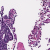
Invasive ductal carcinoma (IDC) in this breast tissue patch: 1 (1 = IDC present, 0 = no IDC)